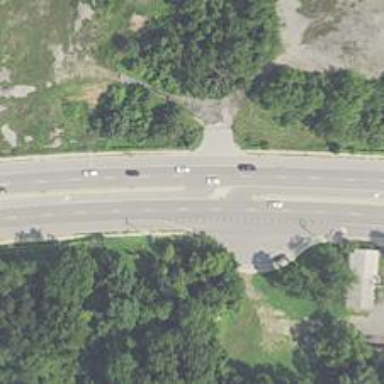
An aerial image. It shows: Primary link highway.